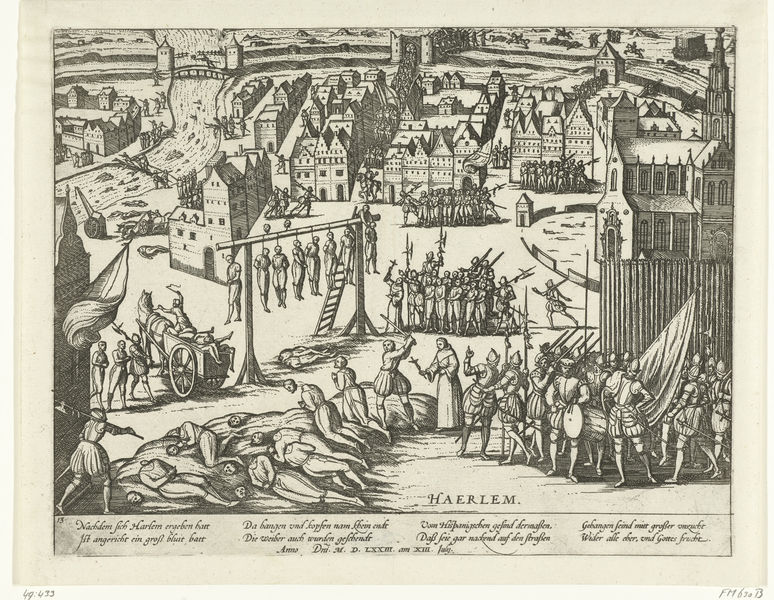
Titel: Moord te Haarlem door de Spanjaarden
Künstler: Frans Hogenberg
Standort: Amsterdam
Institution: Rijksmuseum
Schlagwörter: fluss, menschen, stadt, zeichnung, enthauptung, henker, hinrichtung, köpfen, mord, tod, häuser, brücke, kirche, karren, pferd, ansicht, fahnen, fahne, grafik, kutsche, platz, krieg, leiter, soldaten, stadtansicht, kanone, gerüst, hängen, burg, kreuz, türme, druck, radierung, stich, schwarzweiß, säbel, waffen, leichen, soldat, tote, trommel, rüstung, stadttor, begräbnis, mittelalter, eroberung, priester, mönch, hellebarde, stadtmauer, speer, kopflos, rumpf, fuhrwerk, wall, standarten, furhwerk, galgen, pest, tötung, erhängung, haarlem, gehängte, richtplatz, gehenkte, wgen, haerlem, erboerung